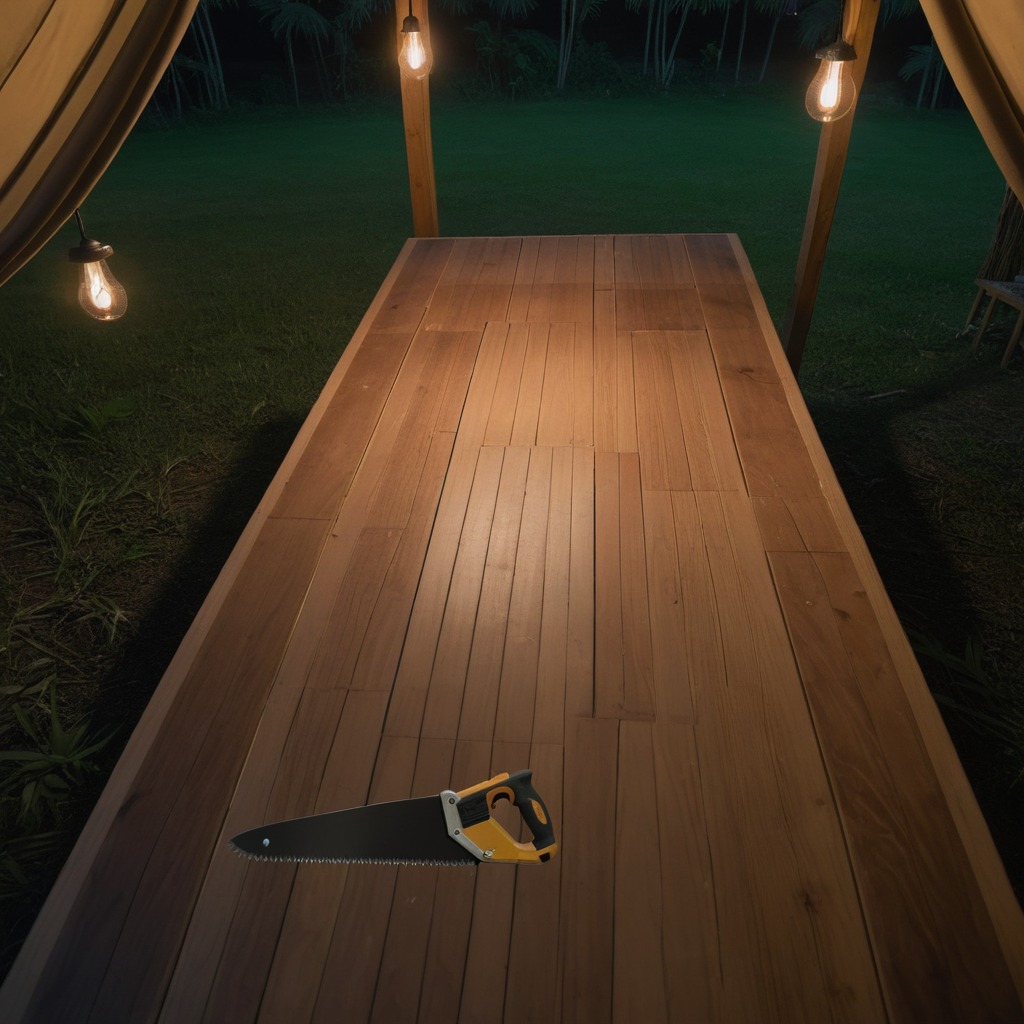
A metal saw is lying on the wooden table.